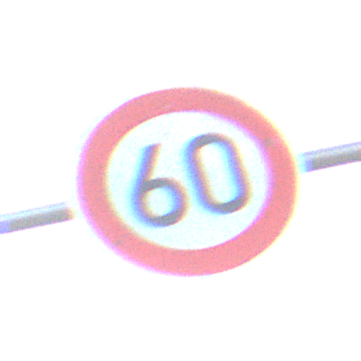
Verkehrszeichen: Geschwindigkeit60
Umgebung: Outdoor, Nature
Tageszeit: SunriseSunset
Wetter: PartlyCloudy
Licht: Natural
Jahreszeit: NotSpecified
Kontrast: LowContrast